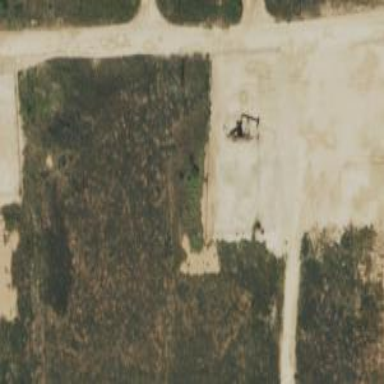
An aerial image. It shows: Petroleum well that is man-made.